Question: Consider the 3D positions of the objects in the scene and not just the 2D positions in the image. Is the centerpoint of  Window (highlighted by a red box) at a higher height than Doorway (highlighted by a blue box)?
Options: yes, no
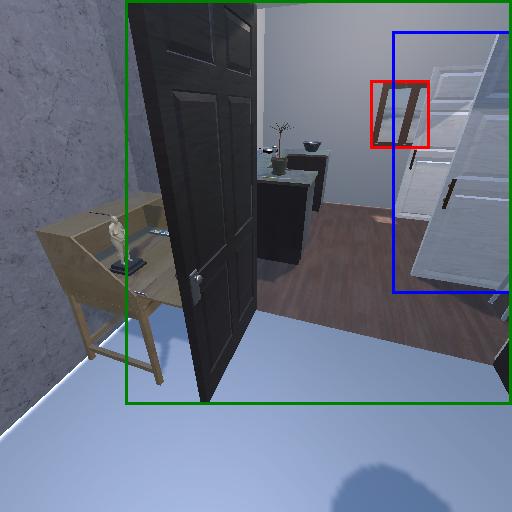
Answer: yes